Question: I have a <URL> which moves around within a larger, stationary Collider2D and I'd like to get the distance from the centre of the smaller one to the edge of the larger one along the direction it's travelling in.
My first thought was to use a <URL> such as:
'''
Physics2D.Raycast(this.transform.position,
this.rigidbody2D.velocity.normalized).distance;
'''
But obviously the distance is always 0 as they are already intersecting.
Is there any way to do this?
EDIT: Here is a diagram as requested

Both circles are Collider2D objects, the arrow is the direction the smaller one is travelling in and the red x is the point I'd like to find (so I can determine the distance).
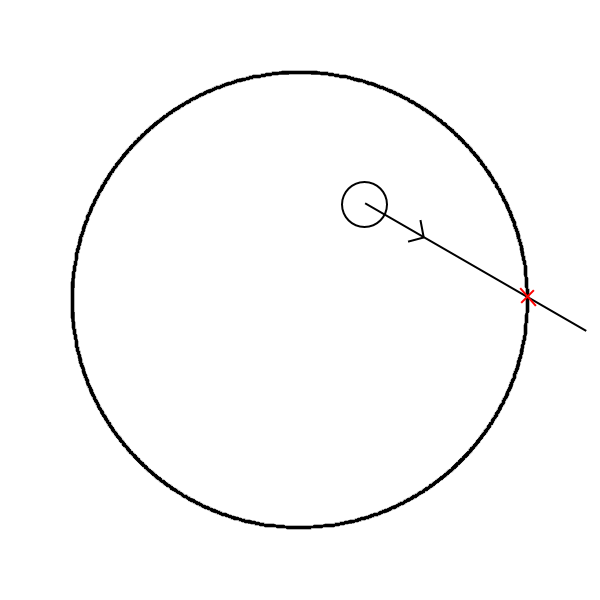
Answer: Instead of trying to check for a collision you could do it mathematically.
If you know the radius/position of the circle, the position of the smaller Collider2D, and the vector of its movement, then you can solve where that movement vector intersects with the circle.
Here is how to figure that out mathematically:
<URL>
Another approach if you still want to raycast could be to cast the ray from a point along the smaller object's movement vector with distance greater than the larger circle's diameter. This ray would then be cast toward the smaller object. Essentially, you are casting the ray from outside the circle instead of inside the circle.